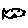
Label: fish